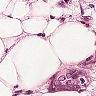
Metastatic tissue present: yes